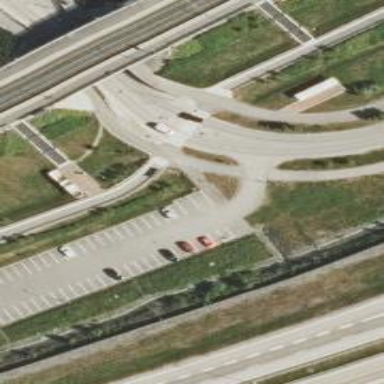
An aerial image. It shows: Asphalt cycleway with crossing.